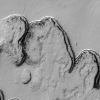
Atmospheric dust classification: not_dusty